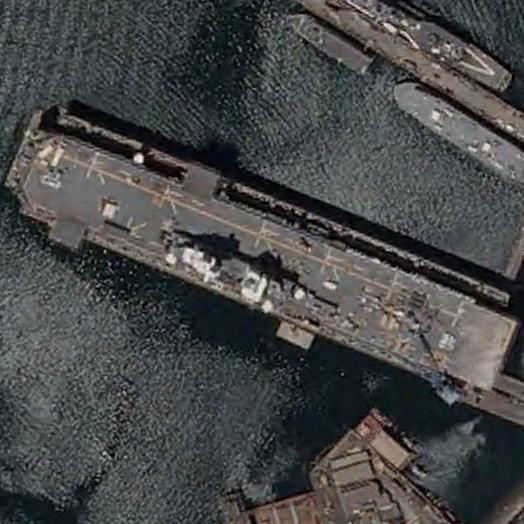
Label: assault